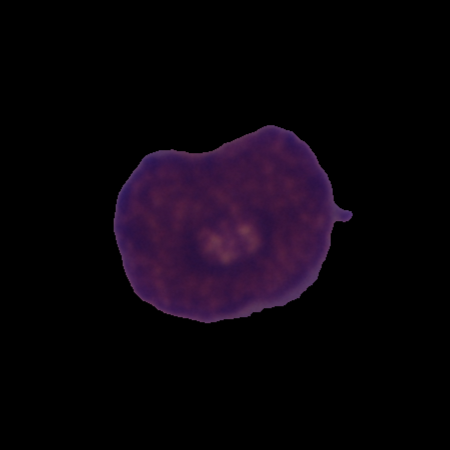
Label: cancer